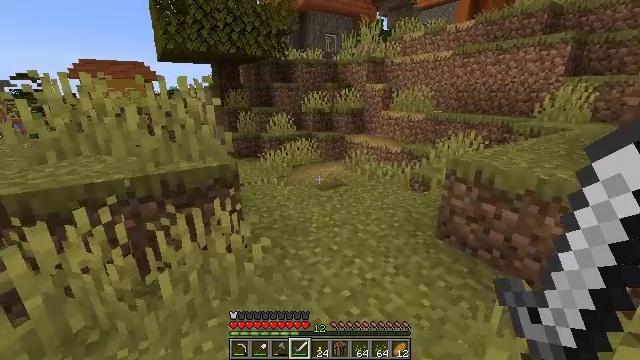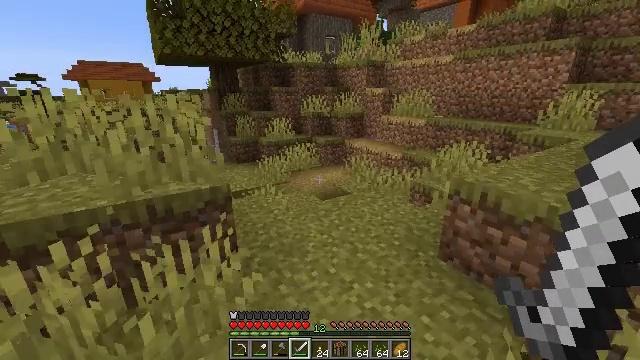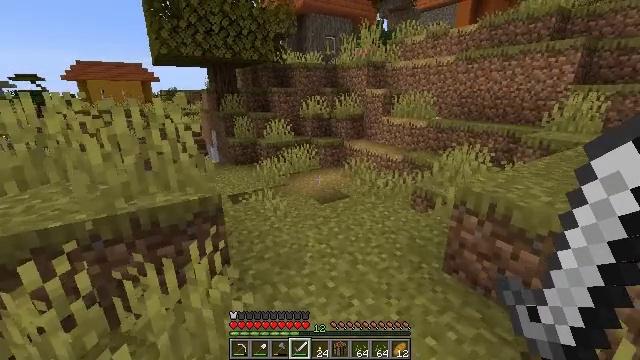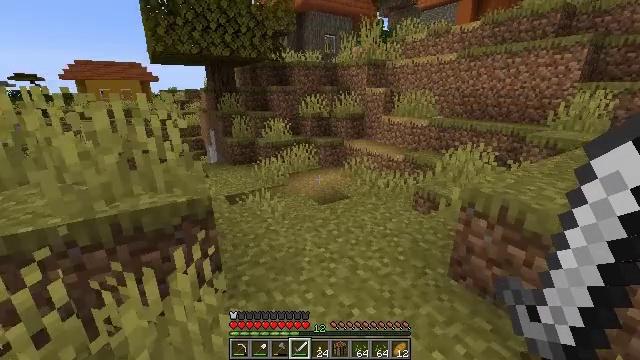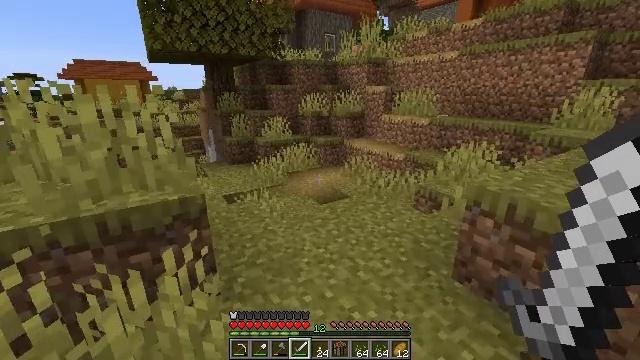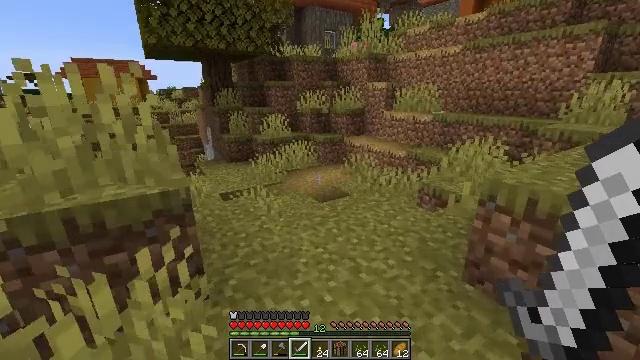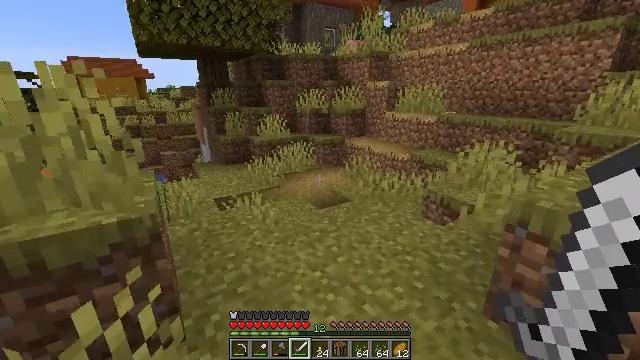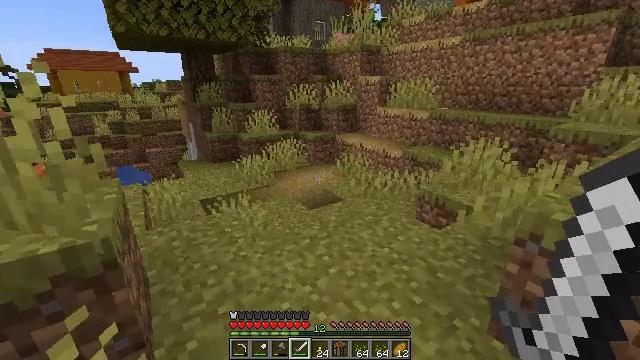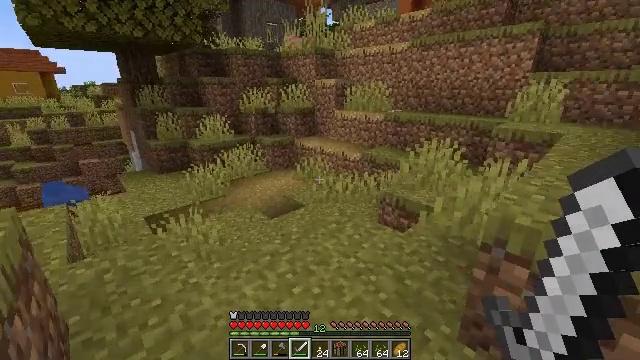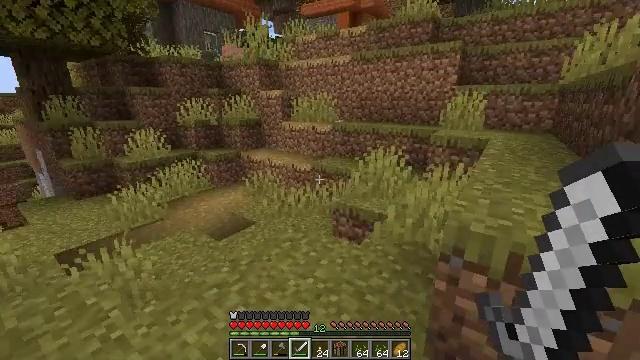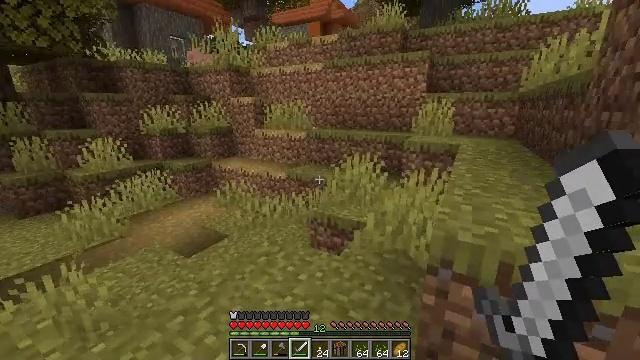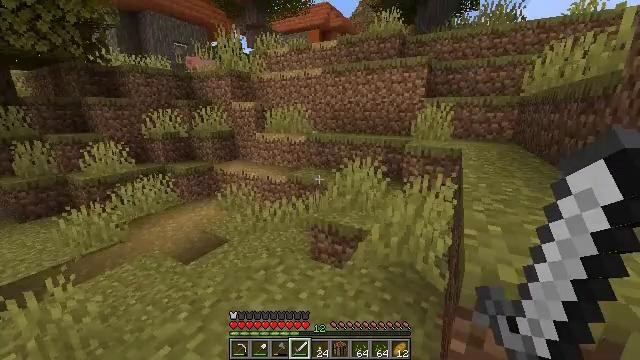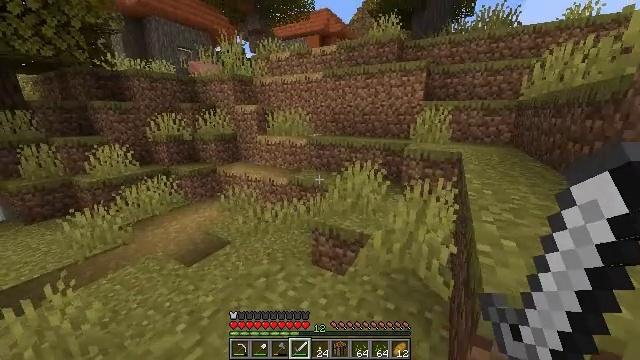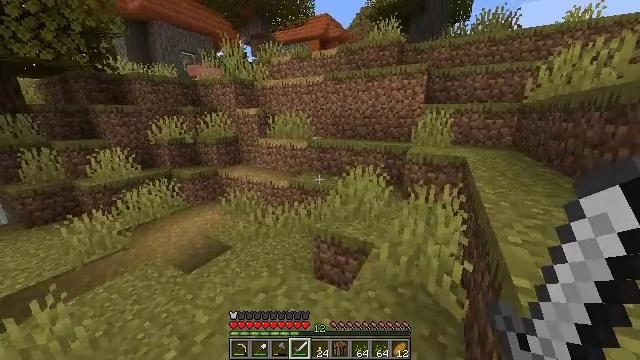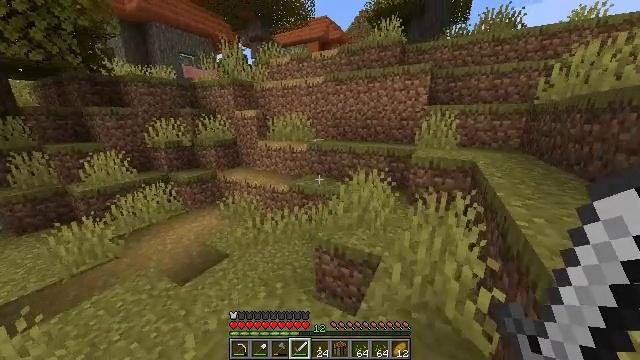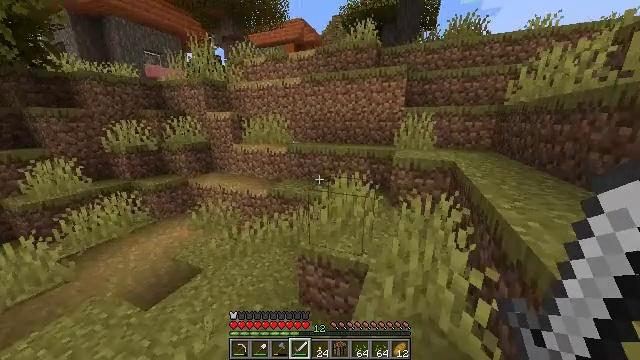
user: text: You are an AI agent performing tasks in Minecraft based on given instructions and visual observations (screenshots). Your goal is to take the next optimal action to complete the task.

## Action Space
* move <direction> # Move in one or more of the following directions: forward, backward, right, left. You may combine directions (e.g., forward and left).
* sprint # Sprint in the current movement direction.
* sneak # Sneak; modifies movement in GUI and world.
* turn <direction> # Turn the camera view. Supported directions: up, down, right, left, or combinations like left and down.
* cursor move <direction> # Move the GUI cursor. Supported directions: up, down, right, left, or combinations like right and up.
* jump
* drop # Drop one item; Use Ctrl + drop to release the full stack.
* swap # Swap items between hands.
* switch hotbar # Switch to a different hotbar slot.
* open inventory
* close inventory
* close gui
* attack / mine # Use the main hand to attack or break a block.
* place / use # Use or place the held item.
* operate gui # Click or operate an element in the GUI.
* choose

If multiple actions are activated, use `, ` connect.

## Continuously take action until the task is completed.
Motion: motion action
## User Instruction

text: Attack the hay block to get hay.
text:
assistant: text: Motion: move forward, jump
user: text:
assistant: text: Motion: move forward
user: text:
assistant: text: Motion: move forward
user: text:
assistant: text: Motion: move forward
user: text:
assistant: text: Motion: move forward
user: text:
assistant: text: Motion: move forward
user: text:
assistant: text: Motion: move forward, turn right and down
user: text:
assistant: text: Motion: move forward, turn right
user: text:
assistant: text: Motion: move forward, turn right and up
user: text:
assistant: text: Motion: move forward, sprint, turn right and up
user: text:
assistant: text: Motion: move forward, sprint
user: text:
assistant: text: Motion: move forward, sprint
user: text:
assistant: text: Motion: move forward, sprint
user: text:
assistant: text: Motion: move forward, sprint
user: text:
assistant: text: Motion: move forward, sprint, turn right
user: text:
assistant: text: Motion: move forward, sprint, turn right and up
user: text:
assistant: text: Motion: move forward, sprint, turn right and up
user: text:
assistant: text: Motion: move forward, sprint, turn right
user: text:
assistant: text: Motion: move forward, sprint
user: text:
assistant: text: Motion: move forward, sprint
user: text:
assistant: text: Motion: move forward, sprint
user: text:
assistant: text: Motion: move forward, sprint
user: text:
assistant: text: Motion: move forward, sprint
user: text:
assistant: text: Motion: move forward, sprint
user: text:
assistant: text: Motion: move forward, sprint, jump
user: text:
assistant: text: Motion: move forward, sprint, turn right, jump
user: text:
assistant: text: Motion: move forward, sprint, turn right, jump
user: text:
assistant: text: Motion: move forward, sprint, turn right, jump
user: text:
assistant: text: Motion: move forward, sprint, jump
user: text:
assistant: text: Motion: move forward, sprint